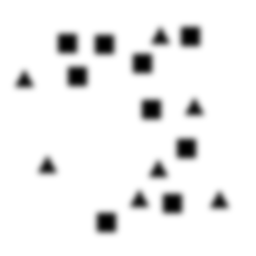
Squares: 9
Triangles: 7
Stars: 0
Total shapes: 16